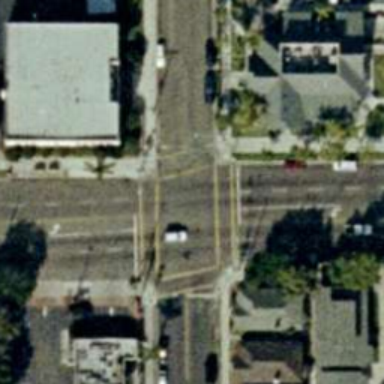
An intersection with some cars parked at the roadside .